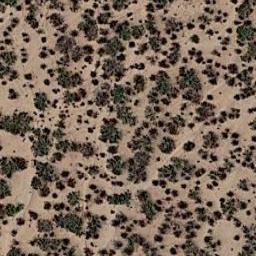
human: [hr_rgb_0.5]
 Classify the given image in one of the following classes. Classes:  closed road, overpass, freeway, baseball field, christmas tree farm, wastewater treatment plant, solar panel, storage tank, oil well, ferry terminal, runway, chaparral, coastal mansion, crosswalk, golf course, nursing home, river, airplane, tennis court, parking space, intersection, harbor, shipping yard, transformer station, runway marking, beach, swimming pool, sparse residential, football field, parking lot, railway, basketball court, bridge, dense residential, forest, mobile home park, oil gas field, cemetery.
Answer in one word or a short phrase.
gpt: chaparral